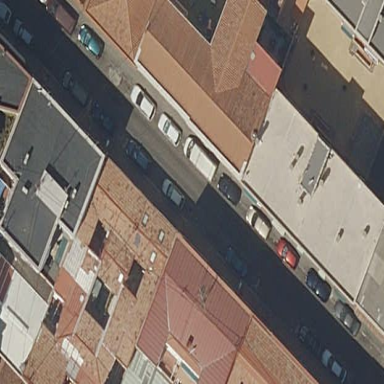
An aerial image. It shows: Image showing building with apartments.